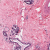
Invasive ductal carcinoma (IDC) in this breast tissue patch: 0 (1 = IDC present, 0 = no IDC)